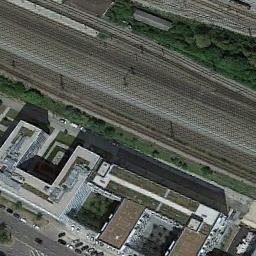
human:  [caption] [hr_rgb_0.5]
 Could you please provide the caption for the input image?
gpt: There are three parallel railway lines here .

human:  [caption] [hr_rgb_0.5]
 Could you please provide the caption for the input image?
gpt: The railway is next to some trees and houses .

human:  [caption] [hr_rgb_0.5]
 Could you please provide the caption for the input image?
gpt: Several buildings of different shapes and sizes are beside the railway .

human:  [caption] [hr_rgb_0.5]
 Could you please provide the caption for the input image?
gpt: These railways have some buildings on one side of the railways .

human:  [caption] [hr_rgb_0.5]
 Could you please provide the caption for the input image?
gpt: There are some buildings and green meadows beside the railway .